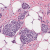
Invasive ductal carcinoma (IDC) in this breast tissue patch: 1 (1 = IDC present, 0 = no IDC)